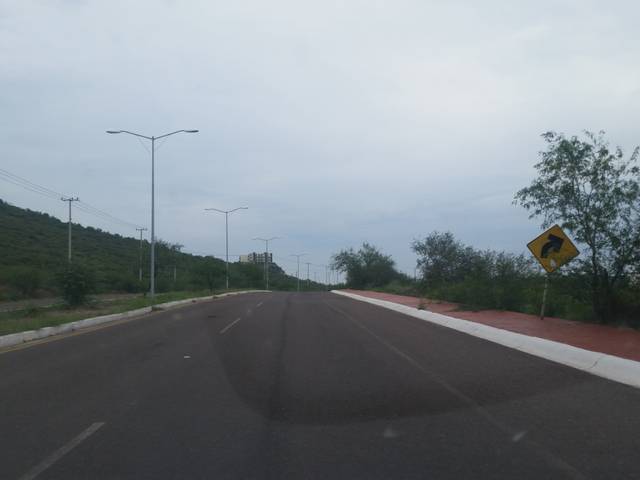
Region: Mexico
Coordinates: 27.963, -111.095